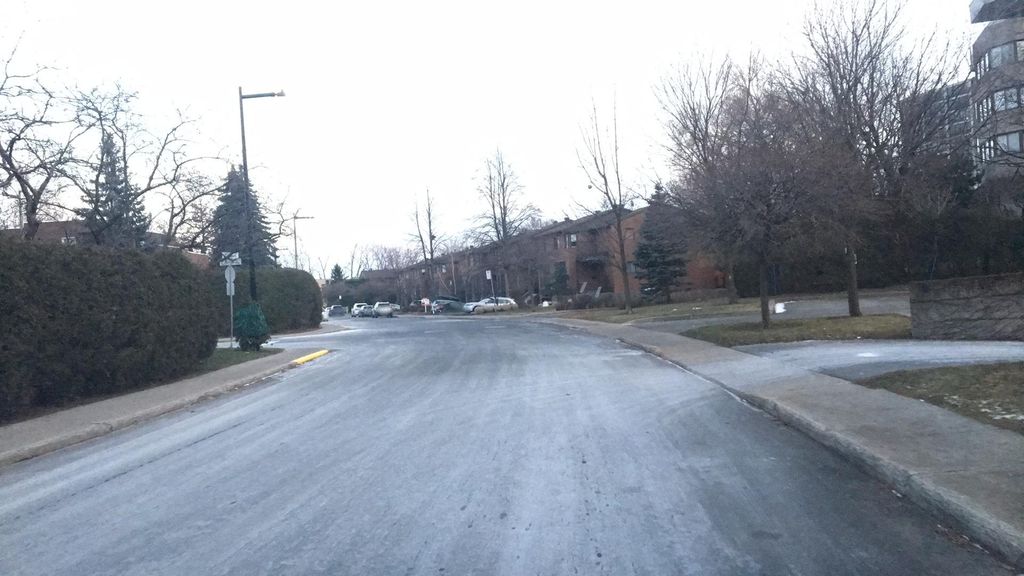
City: montreal